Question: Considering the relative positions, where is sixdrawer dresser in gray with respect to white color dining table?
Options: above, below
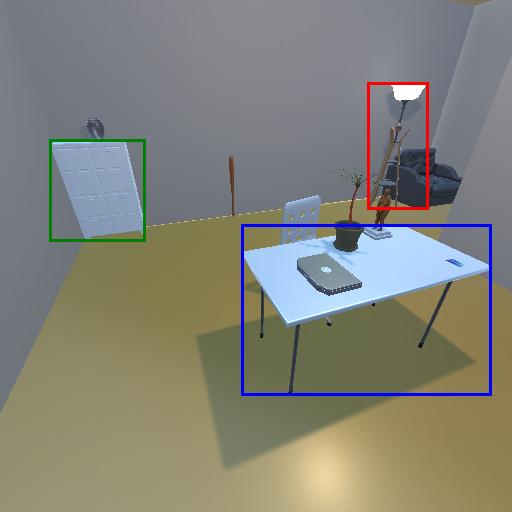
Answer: above